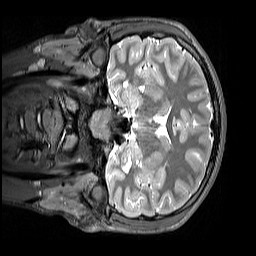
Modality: T2w
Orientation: coronal
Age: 13
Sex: male
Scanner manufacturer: siemens
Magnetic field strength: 3 T
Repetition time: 3.2 s
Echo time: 0.408 s